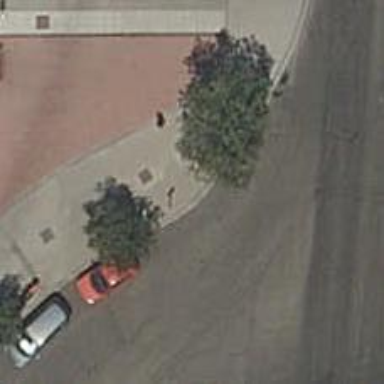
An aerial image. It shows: Sidewalk.